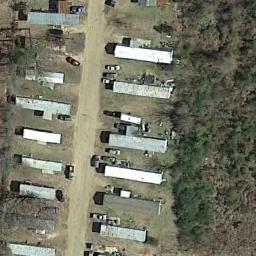
Label: residential